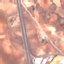
Land use / land cover class: Highway